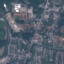
Land use / land cover class: Residential